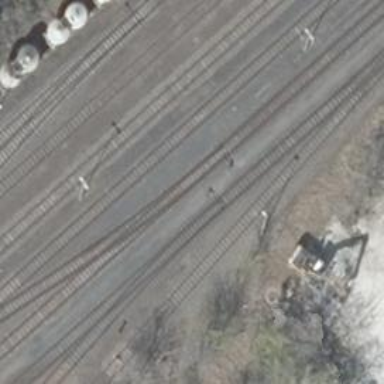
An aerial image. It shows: Railway yard.